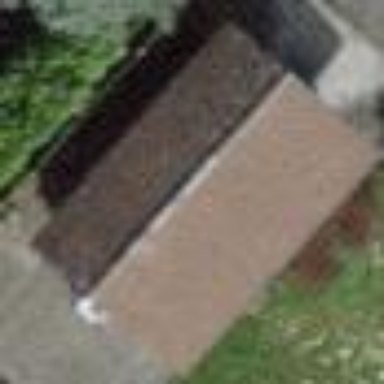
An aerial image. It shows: View of roof of building.